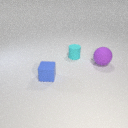
large purple rubber sphere in front of small cyan rubber cylinder